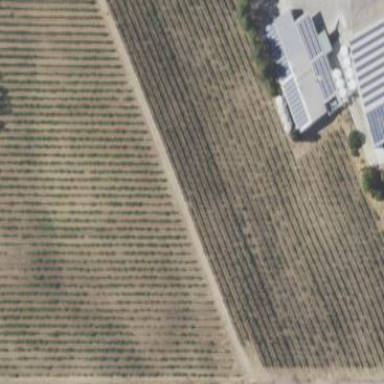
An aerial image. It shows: Vineyard growing grapes.